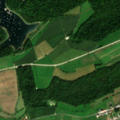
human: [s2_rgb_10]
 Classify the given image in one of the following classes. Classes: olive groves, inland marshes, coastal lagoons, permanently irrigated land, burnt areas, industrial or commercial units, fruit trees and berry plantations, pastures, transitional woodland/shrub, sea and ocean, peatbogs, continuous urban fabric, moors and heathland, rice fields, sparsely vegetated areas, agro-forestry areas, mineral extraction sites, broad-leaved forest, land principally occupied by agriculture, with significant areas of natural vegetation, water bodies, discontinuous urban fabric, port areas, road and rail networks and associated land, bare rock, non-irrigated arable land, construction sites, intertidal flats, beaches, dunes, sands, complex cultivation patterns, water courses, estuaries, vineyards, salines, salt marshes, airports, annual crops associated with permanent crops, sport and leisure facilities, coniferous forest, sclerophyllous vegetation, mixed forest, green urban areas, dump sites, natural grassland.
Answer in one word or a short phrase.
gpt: discontinuous urban fabric, non-irrigated arable land, pastures, complex cultivation patterns, broad-leaved forest, water bodies